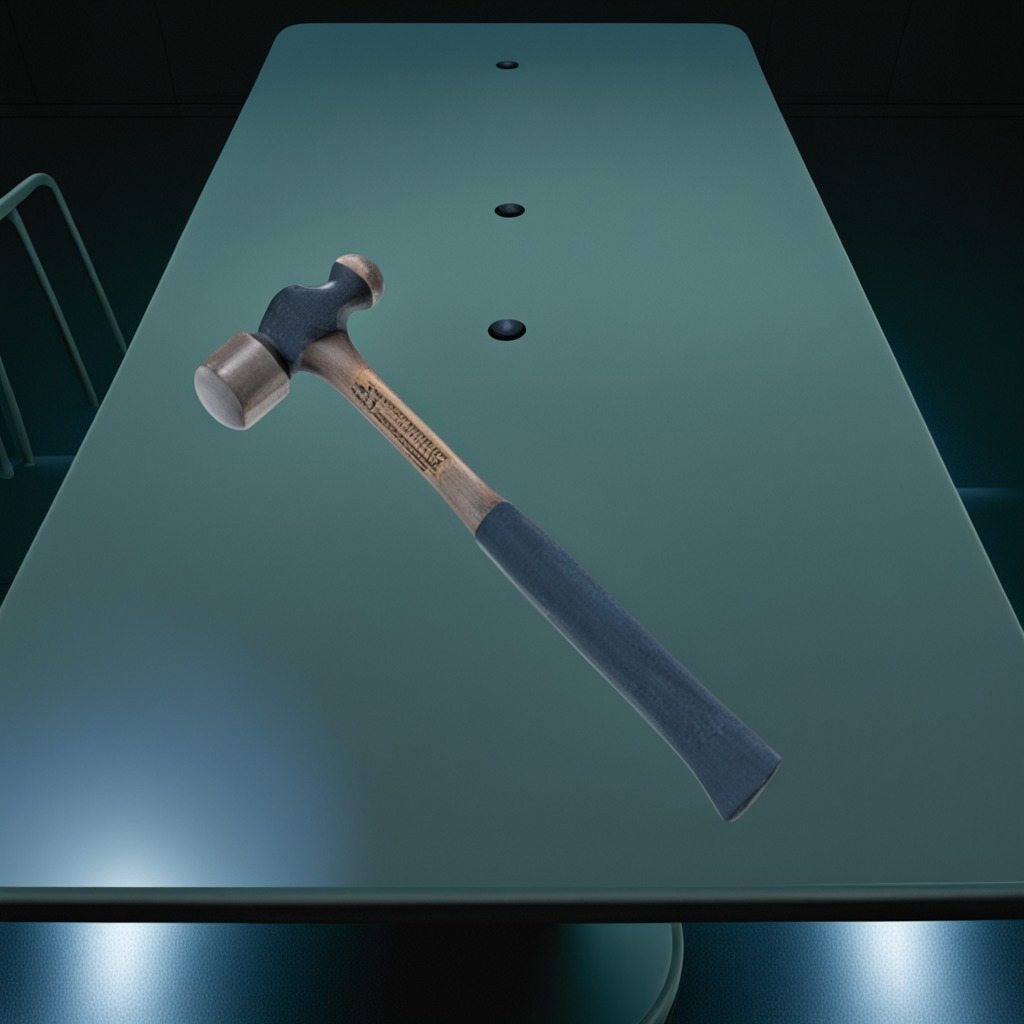
A hammer is lying on the table in a railway signal maintenance room.